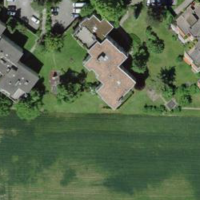
EUNIS habitat code: 54
Species observed at this site:
Tanacetum vulgare